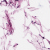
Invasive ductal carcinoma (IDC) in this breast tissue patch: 0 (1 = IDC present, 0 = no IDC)